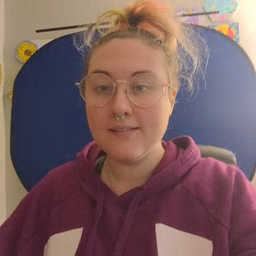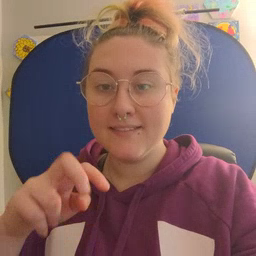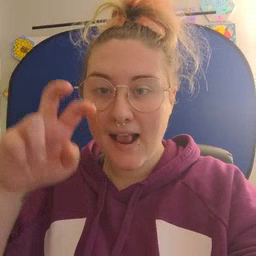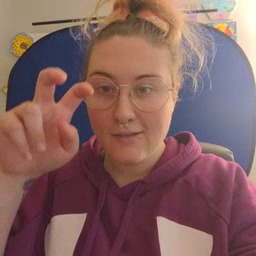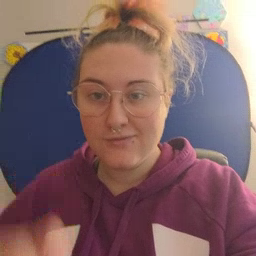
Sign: stairs